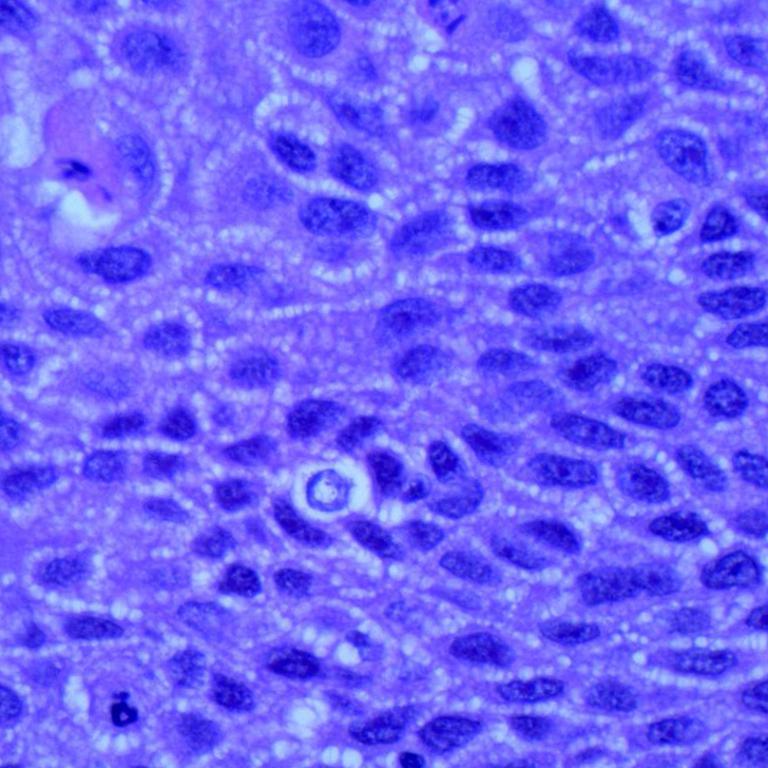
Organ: lung
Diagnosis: squamous carcinomas